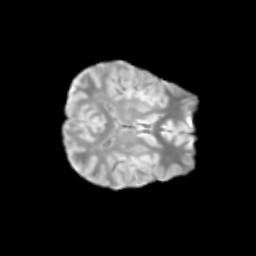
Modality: T2w
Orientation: axial
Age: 11
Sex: male
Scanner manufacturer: siemens
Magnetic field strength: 3 T
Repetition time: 3.8 s
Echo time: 0.07 s